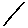
Label: line